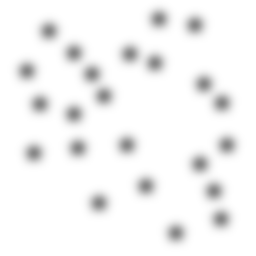
Squares: 0
Triangles: 0
Stars: 23
Total shapes: 23